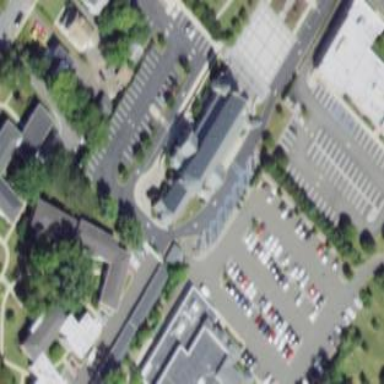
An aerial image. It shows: Building serving as place of worship.